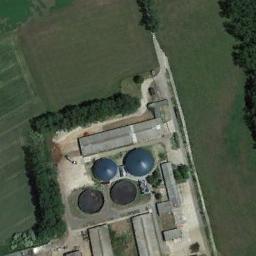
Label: storage_tank